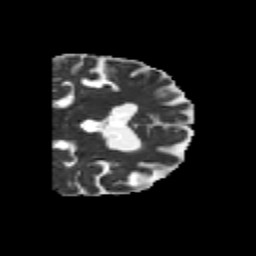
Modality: MD
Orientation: coronal
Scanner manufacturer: siemens
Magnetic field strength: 3 T
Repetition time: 6.8 s
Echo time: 0.093 s